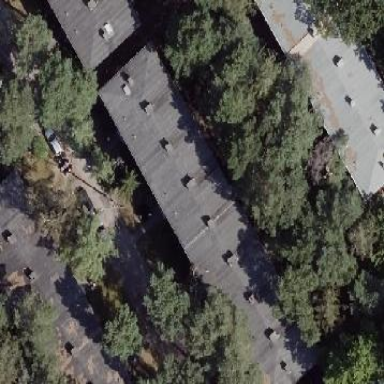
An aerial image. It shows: Flat-roofed apartment building.